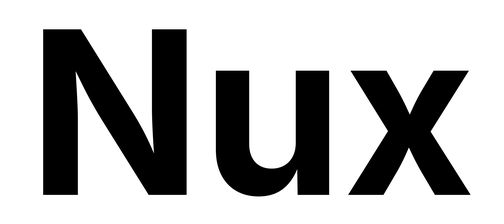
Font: Inter_Bold